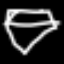
Label: diamond